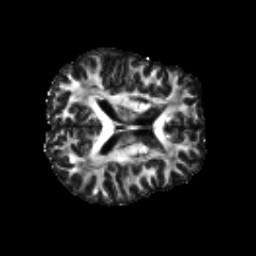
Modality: FA
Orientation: axial
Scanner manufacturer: siemens
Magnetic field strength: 3 T
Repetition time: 4.16 s
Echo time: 0.0806 s